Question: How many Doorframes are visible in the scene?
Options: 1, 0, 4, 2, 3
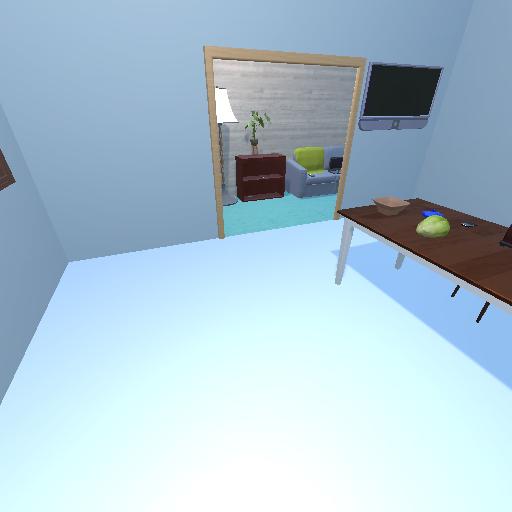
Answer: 1